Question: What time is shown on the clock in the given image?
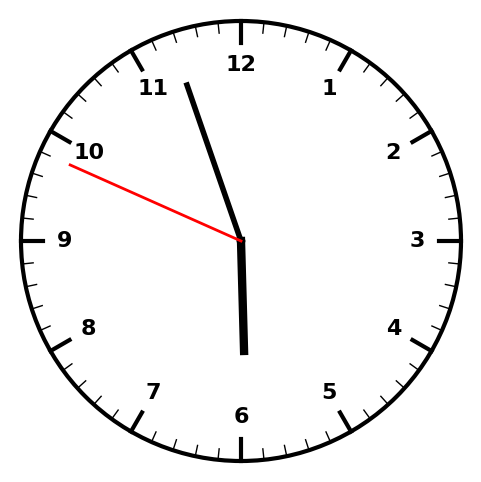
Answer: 05:56:49